Question: I have a video and a chat window and I'd like the video (green) to scale up/down in size with the browser. The Chat (red) should stay the same width and stay fixed to the right with a small margin of 25px between them.
What would be the best way to achieve this?
Screen shot:

Here's a screenshot of my code (it won't let me paste it in here for some reason):
<URL>
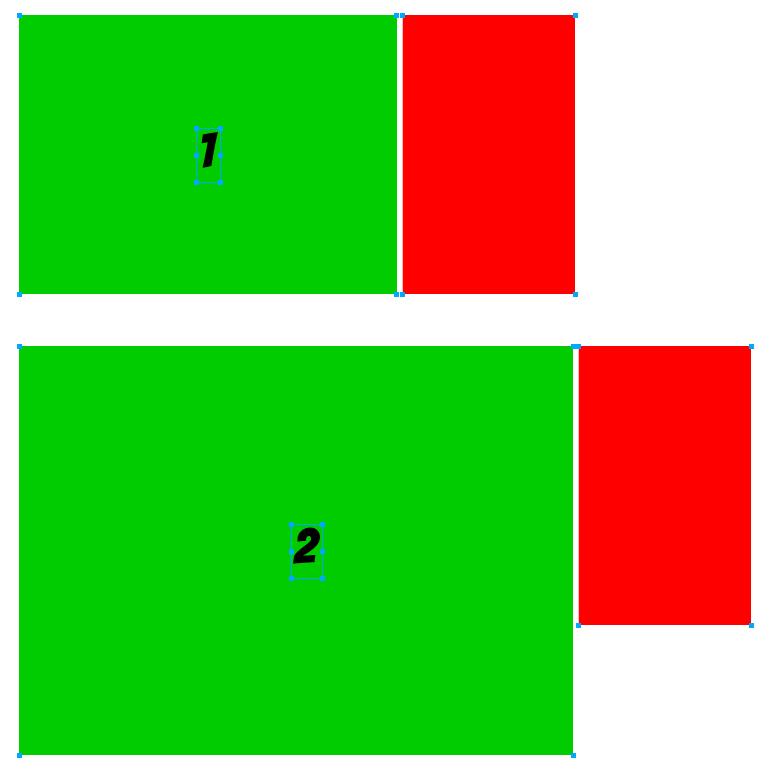
Answer: Try the following:
'''
#live-video-div{
float:left;
width: calc(100% - 275px);
height: 100%;
margin: 0;
background: green;
}
#chat-div{
float: left;
width: 250px;
height: 300px;
margin: 0 0 0 25px;
background: red;
}
'''
Demo: <URL>